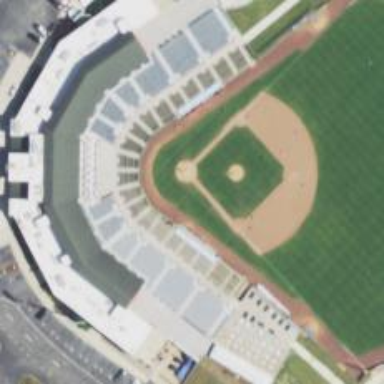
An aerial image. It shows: Baseball stadium for leisure land sports.